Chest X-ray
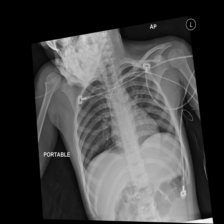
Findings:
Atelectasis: negative
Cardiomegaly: negative
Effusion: negative
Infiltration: negative
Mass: negative
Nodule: negative
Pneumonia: negative
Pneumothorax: negative
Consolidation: negative
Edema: negative
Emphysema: negative
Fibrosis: negative
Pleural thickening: negative
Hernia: negative